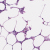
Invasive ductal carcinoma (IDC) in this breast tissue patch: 0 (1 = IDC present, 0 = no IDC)